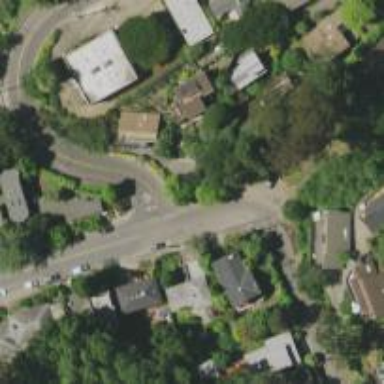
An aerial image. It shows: Residential road with asphalt surface and sidewalk on the left.